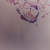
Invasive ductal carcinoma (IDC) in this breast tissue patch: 0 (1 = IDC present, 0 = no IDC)